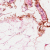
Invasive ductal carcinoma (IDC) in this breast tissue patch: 0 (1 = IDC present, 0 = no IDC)